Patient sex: M
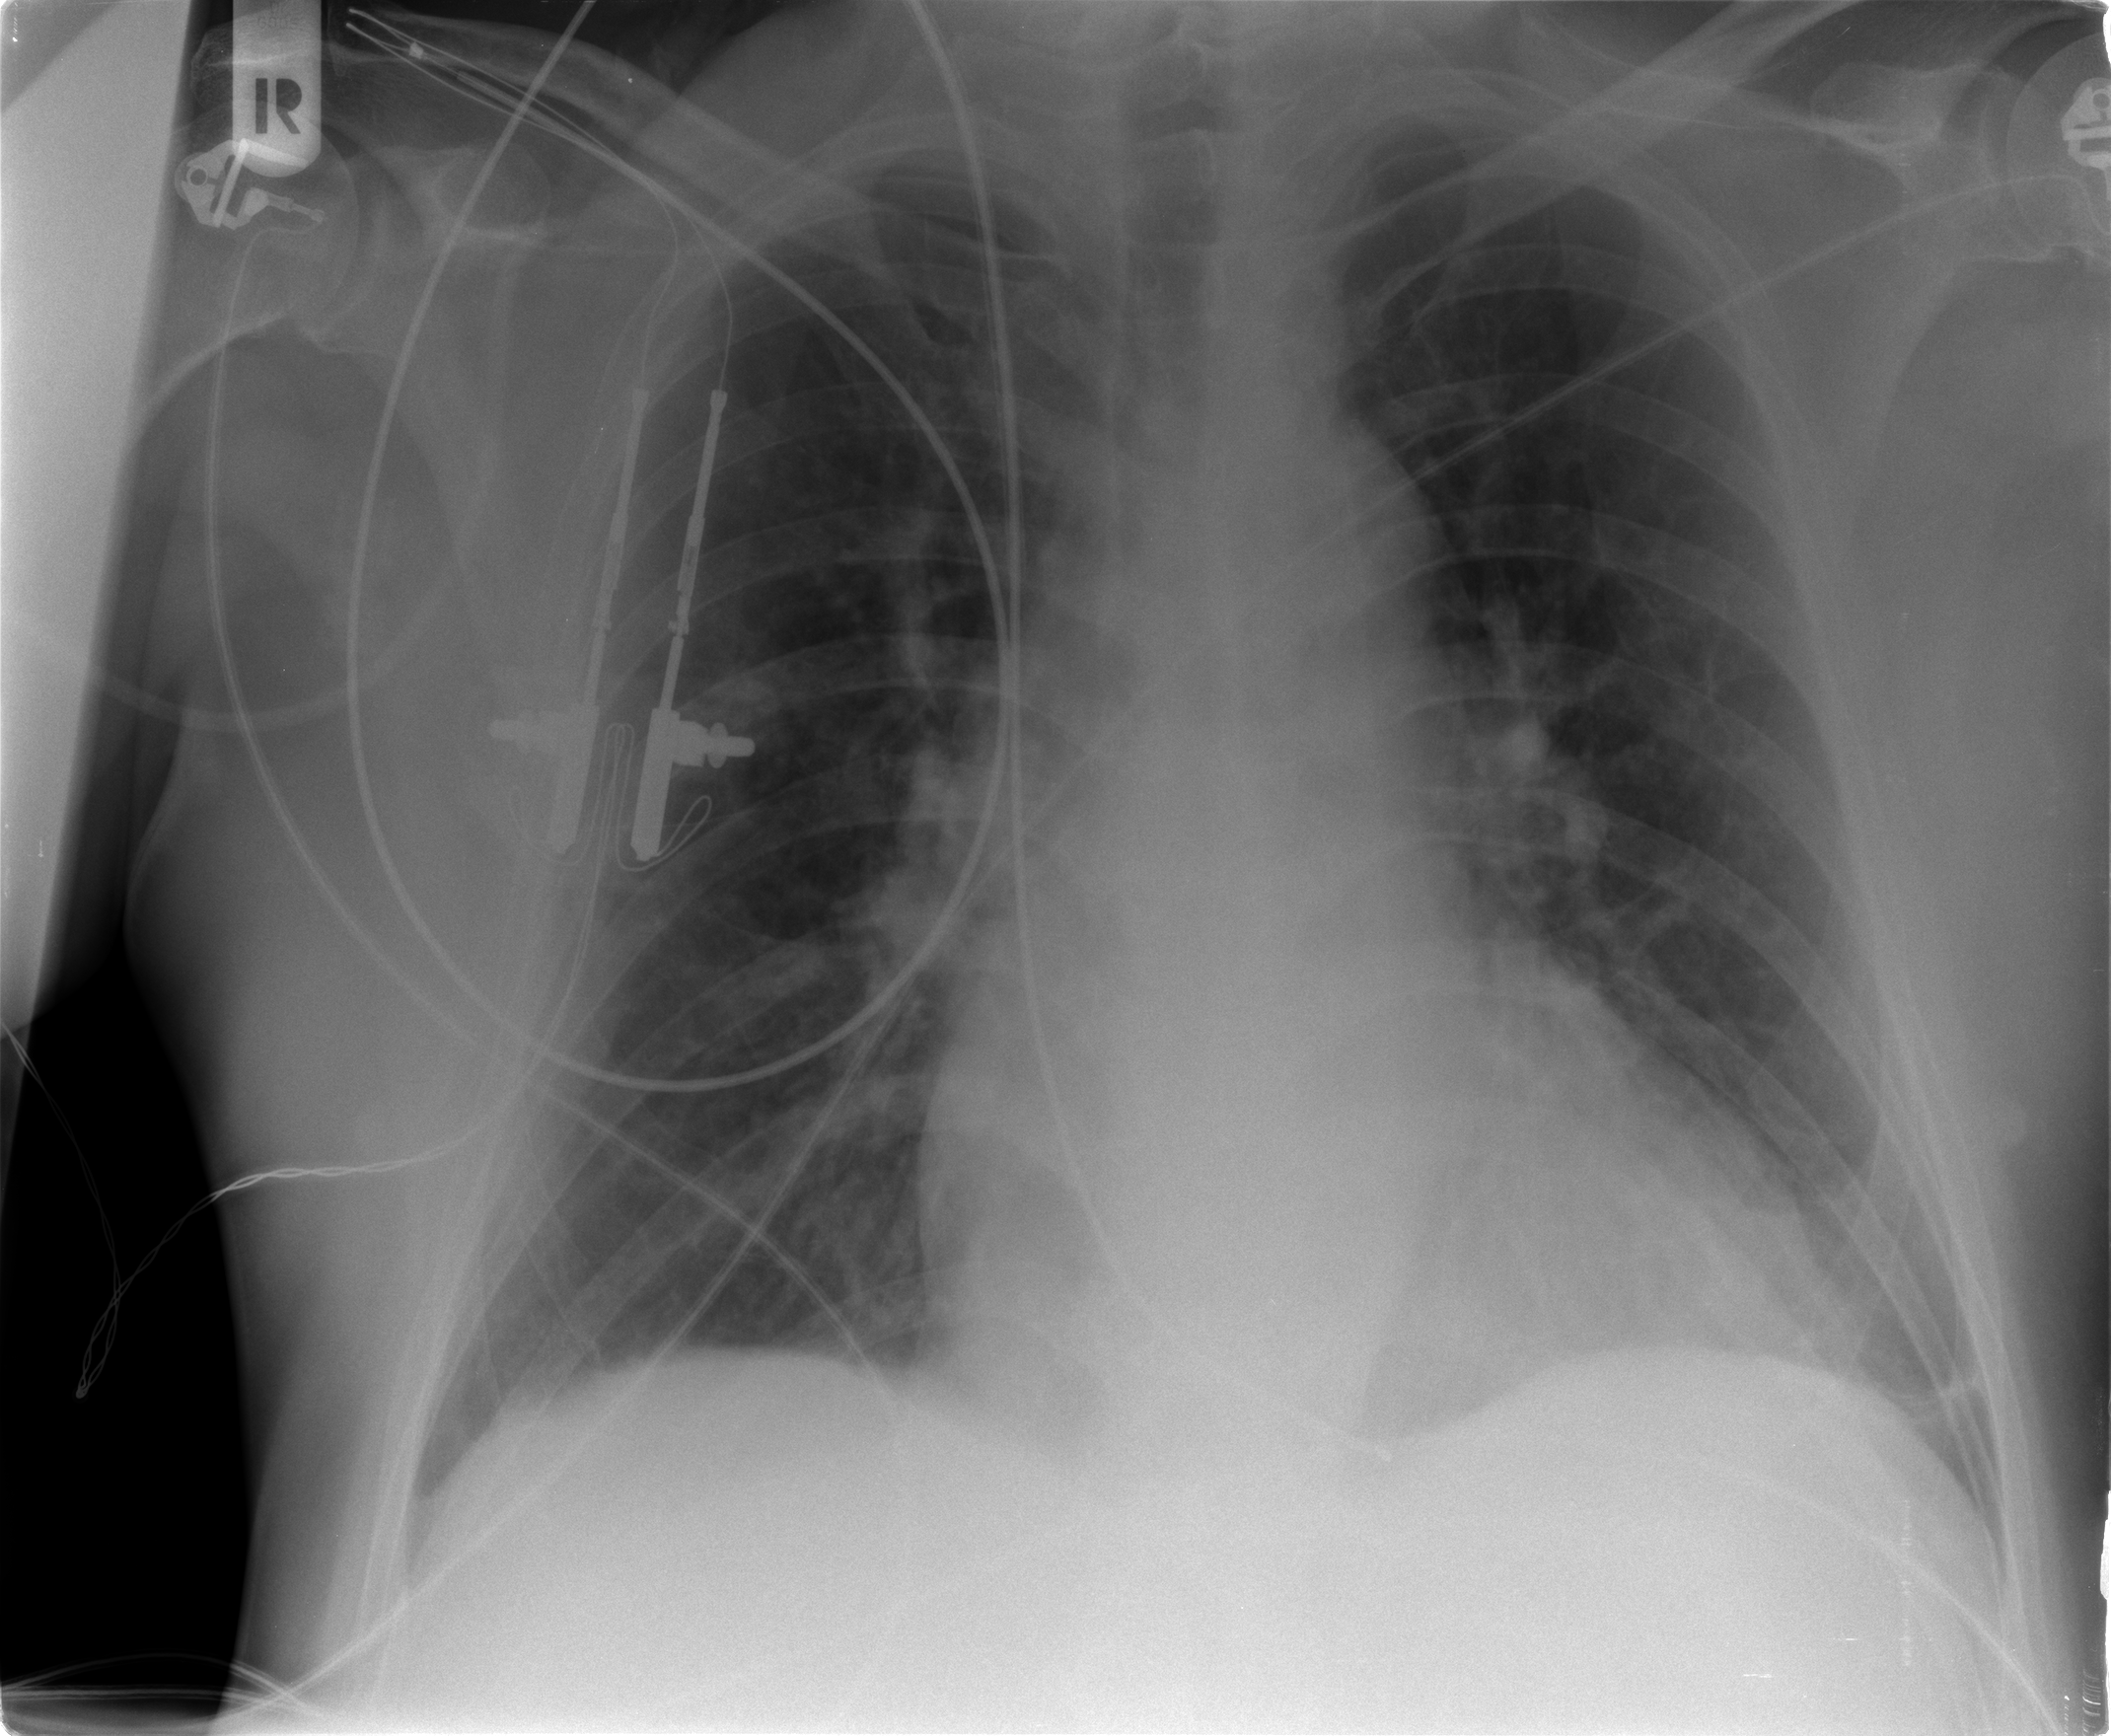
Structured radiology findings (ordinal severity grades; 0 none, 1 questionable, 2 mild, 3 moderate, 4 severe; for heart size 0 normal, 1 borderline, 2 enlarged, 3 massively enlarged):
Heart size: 2
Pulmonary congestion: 2
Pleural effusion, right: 1
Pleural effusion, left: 0
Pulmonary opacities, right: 0
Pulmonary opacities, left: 0
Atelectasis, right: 0
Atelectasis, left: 1